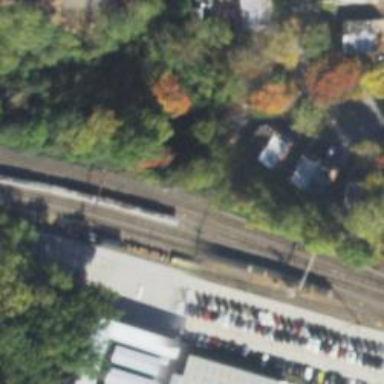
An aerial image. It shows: Railway service station.